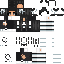
A female skeleton skin with dark skin, wearing brown helmet dressed in a black armor chest and black pants, featuring a closed mouth.